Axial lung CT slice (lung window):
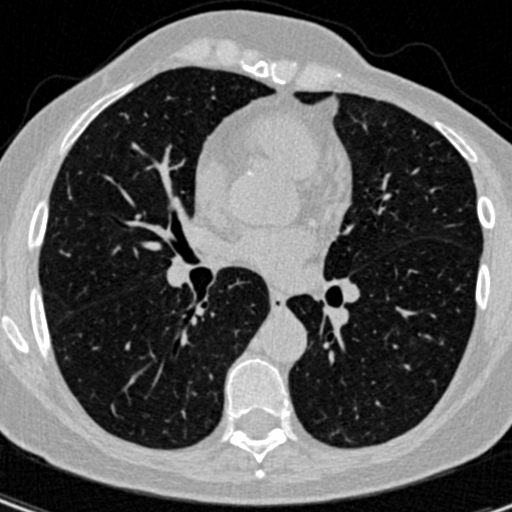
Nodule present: yes
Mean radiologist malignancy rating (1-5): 2